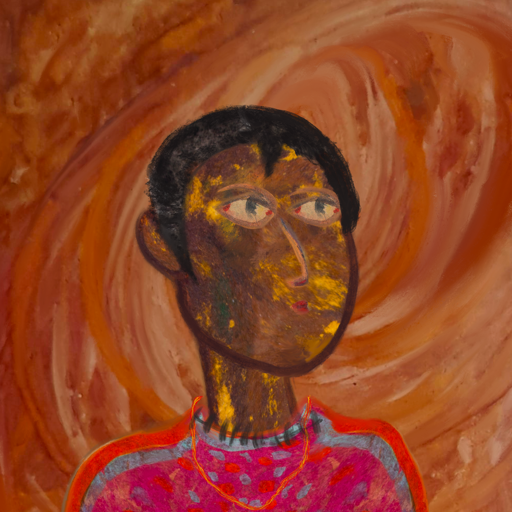
Background: Pious_Lady, Head And Neck Side: Comrade, Face Side: GypsyMother, Bust: Sisters, Hair Side: Roy_Bahadur, Head Accessory: Blank, Second Necklace: Gypsy_Mother_2, Necklace: In_The_Sun, Baby: Blank